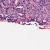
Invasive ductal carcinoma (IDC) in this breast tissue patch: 1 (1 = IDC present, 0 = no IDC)